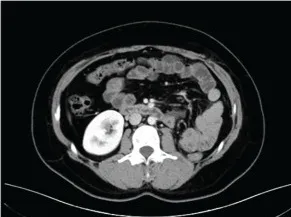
Representative CT images of TFE3-rearranged RCC patients. (D) Postoperative reexamination showed no recurrence of tumor metastasis.
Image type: radiology (ct)